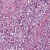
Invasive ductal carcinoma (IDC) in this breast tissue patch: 1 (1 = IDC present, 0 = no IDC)